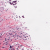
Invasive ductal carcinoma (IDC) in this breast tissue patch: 1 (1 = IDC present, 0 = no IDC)